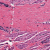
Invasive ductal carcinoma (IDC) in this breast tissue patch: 1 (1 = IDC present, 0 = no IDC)